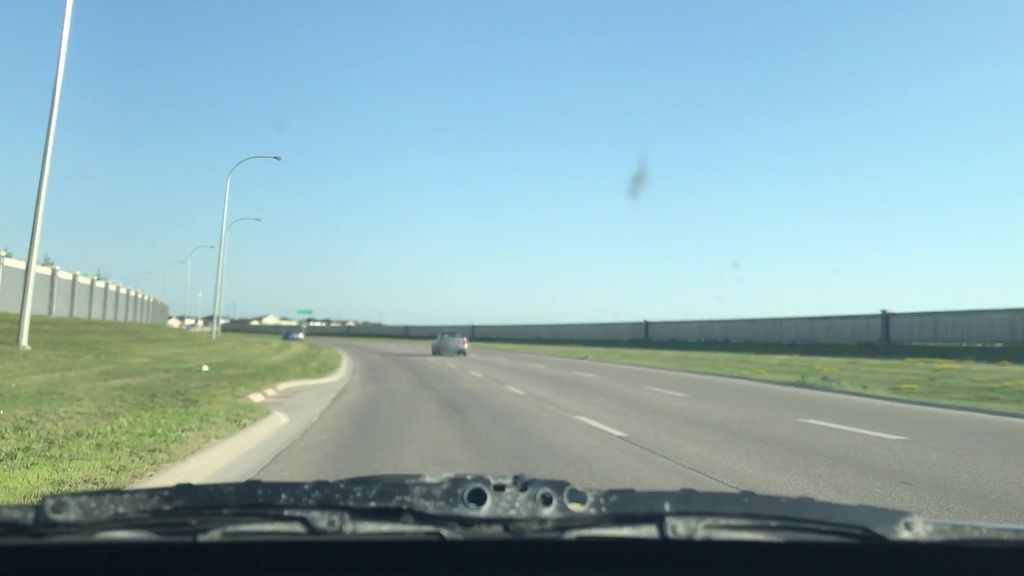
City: winnipeg